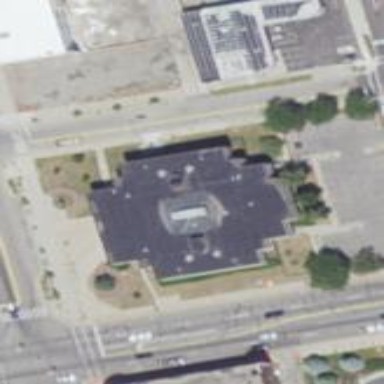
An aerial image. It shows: Civic building that serves as courthouse.